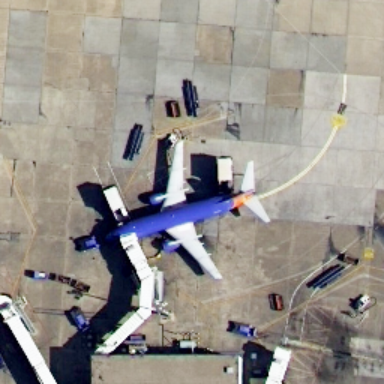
There is an airplane stopped at the airport .